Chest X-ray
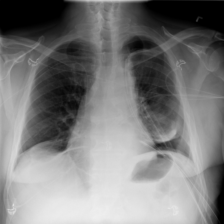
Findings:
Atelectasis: negative
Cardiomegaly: negative
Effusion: negative
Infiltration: negative
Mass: negative
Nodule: negative
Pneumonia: negative
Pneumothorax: negative
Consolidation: negative
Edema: negative
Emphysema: negative
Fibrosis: negative
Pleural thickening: negative
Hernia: negative